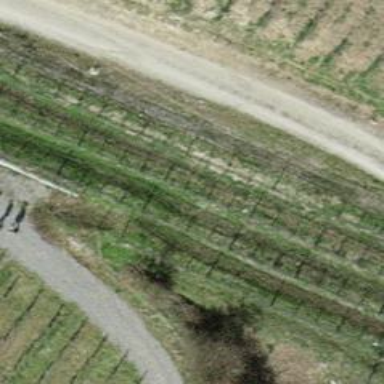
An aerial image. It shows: Beautiful vineyard in the countryside.